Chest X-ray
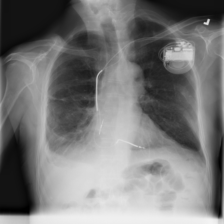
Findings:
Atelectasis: negative
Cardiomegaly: negative
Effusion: negative
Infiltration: negative
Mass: negative
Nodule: negative
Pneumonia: negative
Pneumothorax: negative
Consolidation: negative
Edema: negative
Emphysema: negative
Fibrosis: negative
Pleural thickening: negative
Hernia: negative